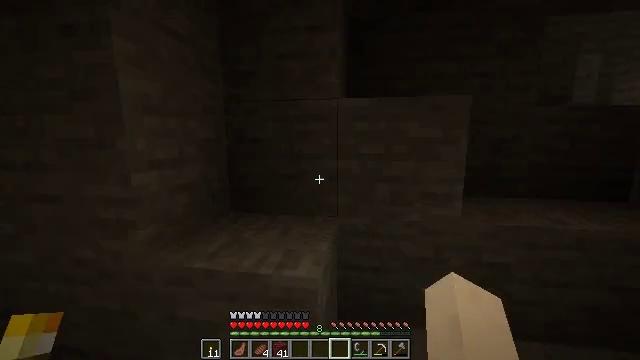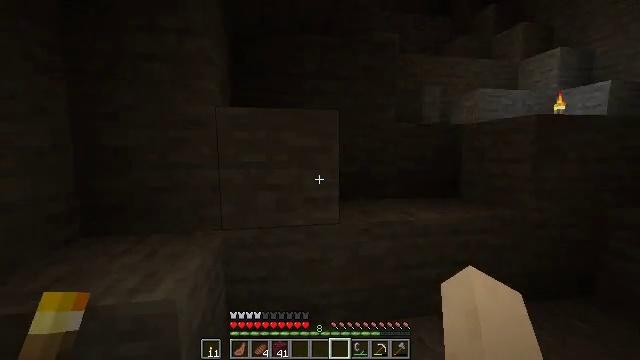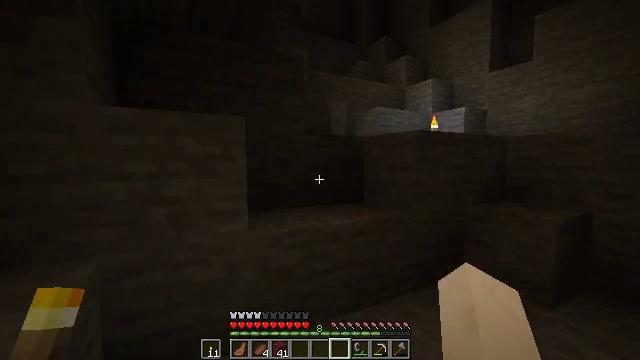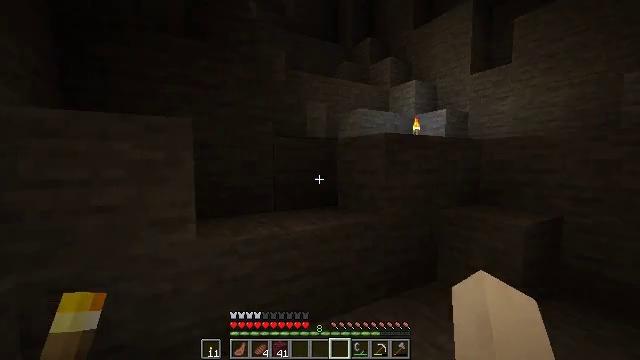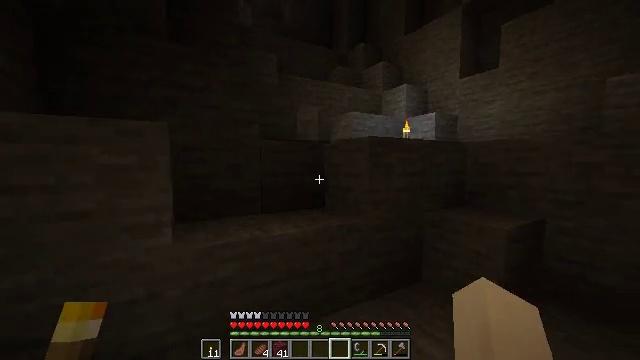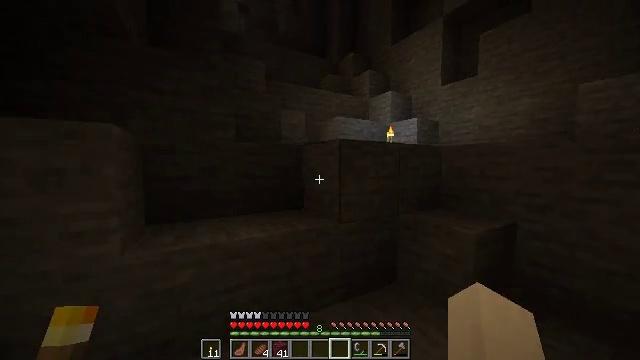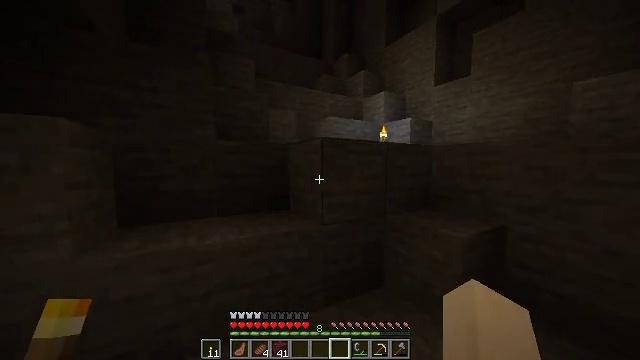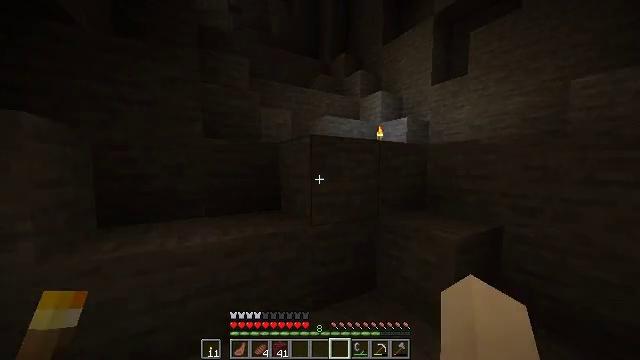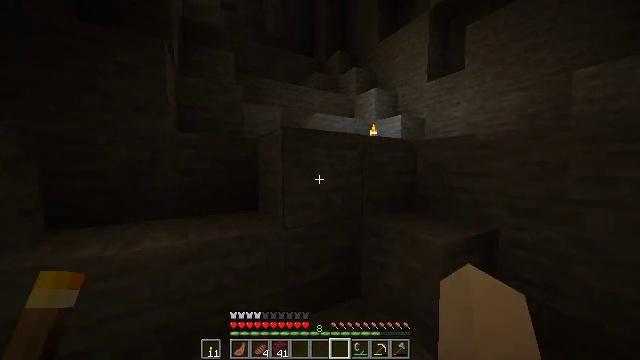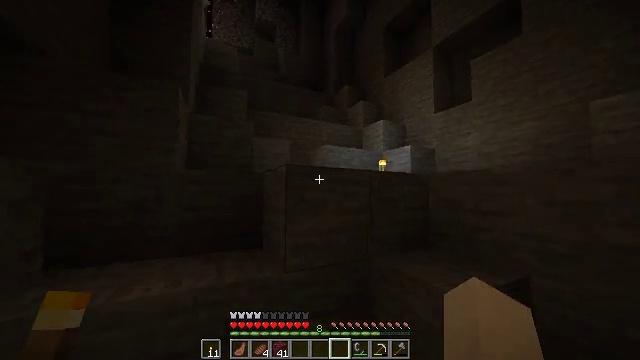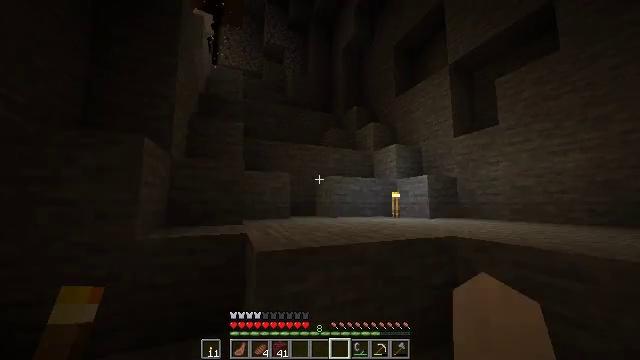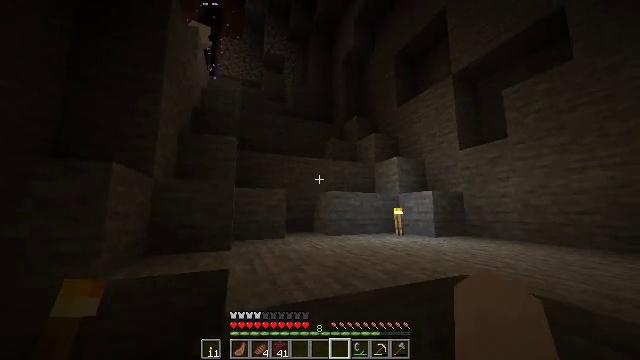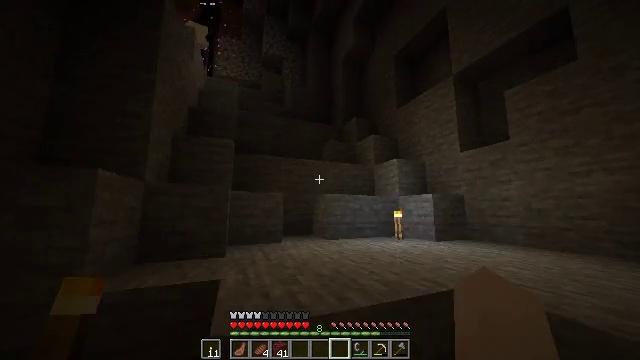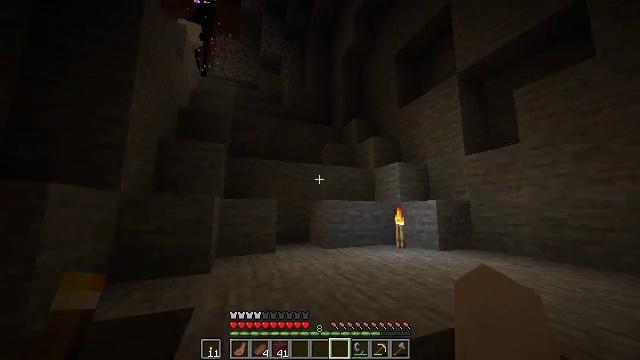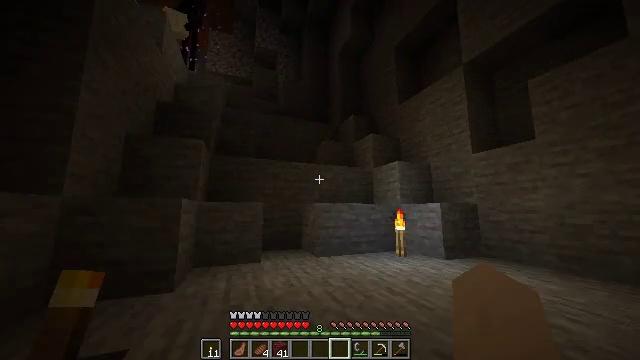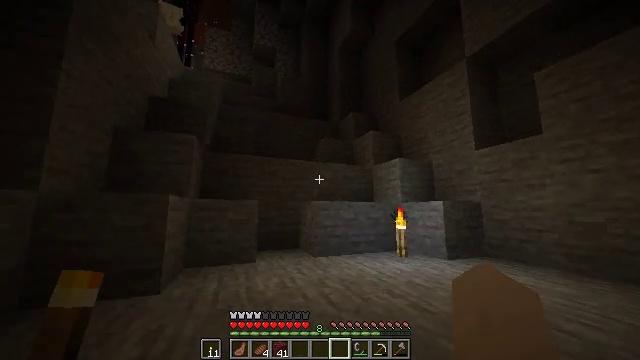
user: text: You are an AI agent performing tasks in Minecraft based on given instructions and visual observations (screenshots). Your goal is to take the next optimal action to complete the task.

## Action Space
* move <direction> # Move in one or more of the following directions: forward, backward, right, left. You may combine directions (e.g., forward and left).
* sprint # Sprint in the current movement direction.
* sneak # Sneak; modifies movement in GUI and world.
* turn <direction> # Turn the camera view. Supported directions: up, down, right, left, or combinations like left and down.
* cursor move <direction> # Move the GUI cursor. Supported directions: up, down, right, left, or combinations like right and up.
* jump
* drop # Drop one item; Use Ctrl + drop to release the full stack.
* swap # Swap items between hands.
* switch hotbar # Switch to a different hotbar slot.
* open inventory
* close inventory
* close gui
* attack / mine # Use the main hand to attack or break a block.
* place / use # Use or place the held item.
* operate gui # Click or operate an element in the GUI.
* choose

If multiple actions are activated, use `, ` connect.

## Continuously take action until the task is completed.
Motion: motion action
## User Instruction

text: Excavate the red sand area.
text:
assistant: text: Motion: move right, sprint, turn right and up
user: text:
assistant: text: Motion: move right, sprint, turn right and up
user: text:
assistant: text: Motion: move forward and move right, sprint, turn right
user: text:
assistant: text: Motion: move forward and move right, sprint
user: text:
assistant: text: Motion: move forward and move right, sprint
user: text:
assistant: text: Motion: move forward and move right, sprint
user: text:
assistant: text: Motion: move forward and move right, sprint
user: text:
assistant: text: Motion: move forward and move right, sprint
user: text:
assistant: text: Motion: move forward and move right, sprint, turn left and up, jump
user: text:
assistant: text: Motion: move forward, sprint, turn left and up, jump
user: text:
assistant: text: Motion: move forward, sprint, turn up, jump
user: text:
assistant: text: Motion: move forward, sprint, jump
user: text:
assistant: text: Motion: move forward, sprint, jump
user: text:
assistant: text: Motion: move forward, sprint, jump
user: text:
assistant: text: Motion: move forward, sprint
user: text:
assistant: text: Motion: move forward and move right, sprint
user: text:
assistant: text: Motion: move forward and move right, sprint
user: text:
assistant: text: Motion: move forward and move right, sprint
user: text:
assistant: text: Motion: move forward and move right, sprint
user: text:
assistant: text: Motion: move forward and move right, sprint, jump
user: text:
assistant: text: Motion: move forward and move right, sprint, jump
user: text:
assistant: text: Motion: move forward, sprint, jump
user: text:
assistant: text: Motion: move forward, sprint, jump
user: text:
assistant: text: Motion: move forward, sprint, turn left
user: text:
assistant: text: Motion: move forward, sprint, turn left
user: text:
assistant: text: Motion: move forward, sprint, turn left
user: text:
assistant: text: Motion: move forward, sprint
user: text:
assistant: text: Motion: move forward, sprint
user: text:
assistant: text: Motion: move forward, sprint
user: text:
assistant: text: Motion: move forward, sprint, turn left